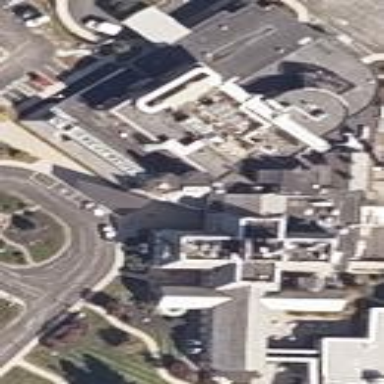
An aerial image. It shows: Hospital building.